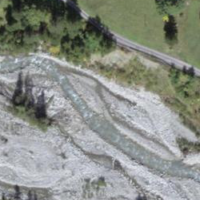
EUNIS habitat code: 23
Species observed at this site:
Chamaenerion angustifolium
Euphorbia cyparissias